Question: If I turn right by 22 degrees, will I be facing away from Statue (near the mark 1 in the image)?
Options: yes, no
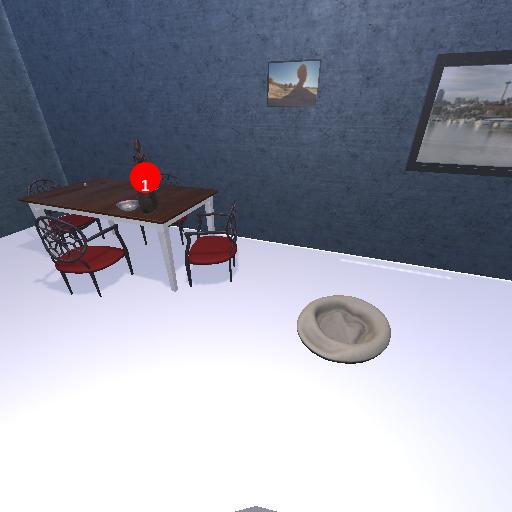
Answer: yes